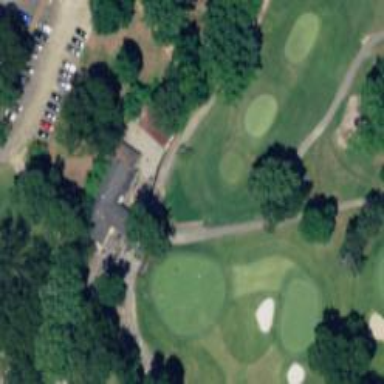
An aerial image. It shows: Path for both roads and golfers.